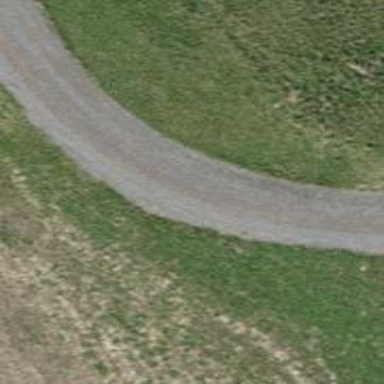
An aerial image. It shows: Track with grade 3 surface.